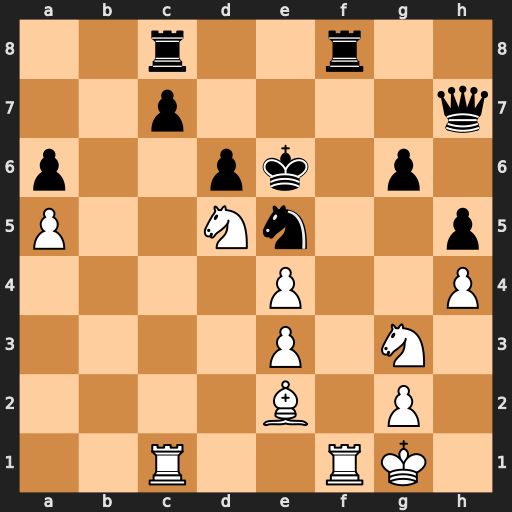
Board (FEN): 2r2r2/2p4q/p2pk1p1/P2Nn2p/4P2P/4P1N1/4B1P1/2R2RK1
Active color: w
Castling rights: -
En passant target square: -
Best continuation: Bxa6 Rxf1+ Nxf1 Rb8 Rxc7 Qxc7 Nxc7+